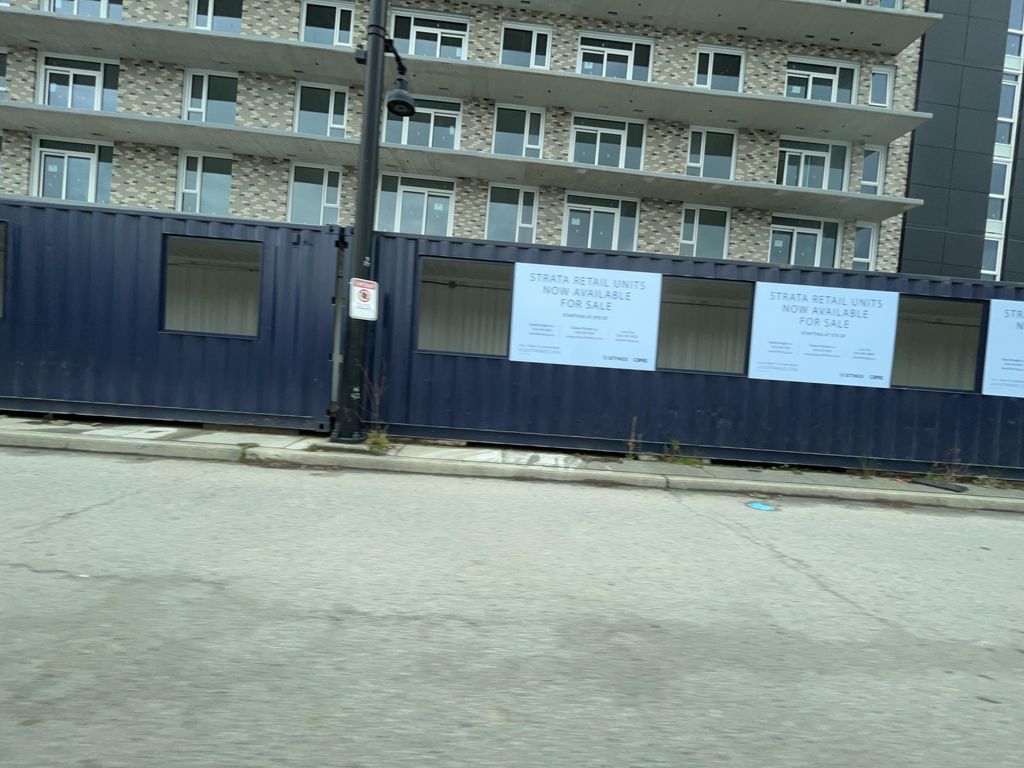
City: vancouver